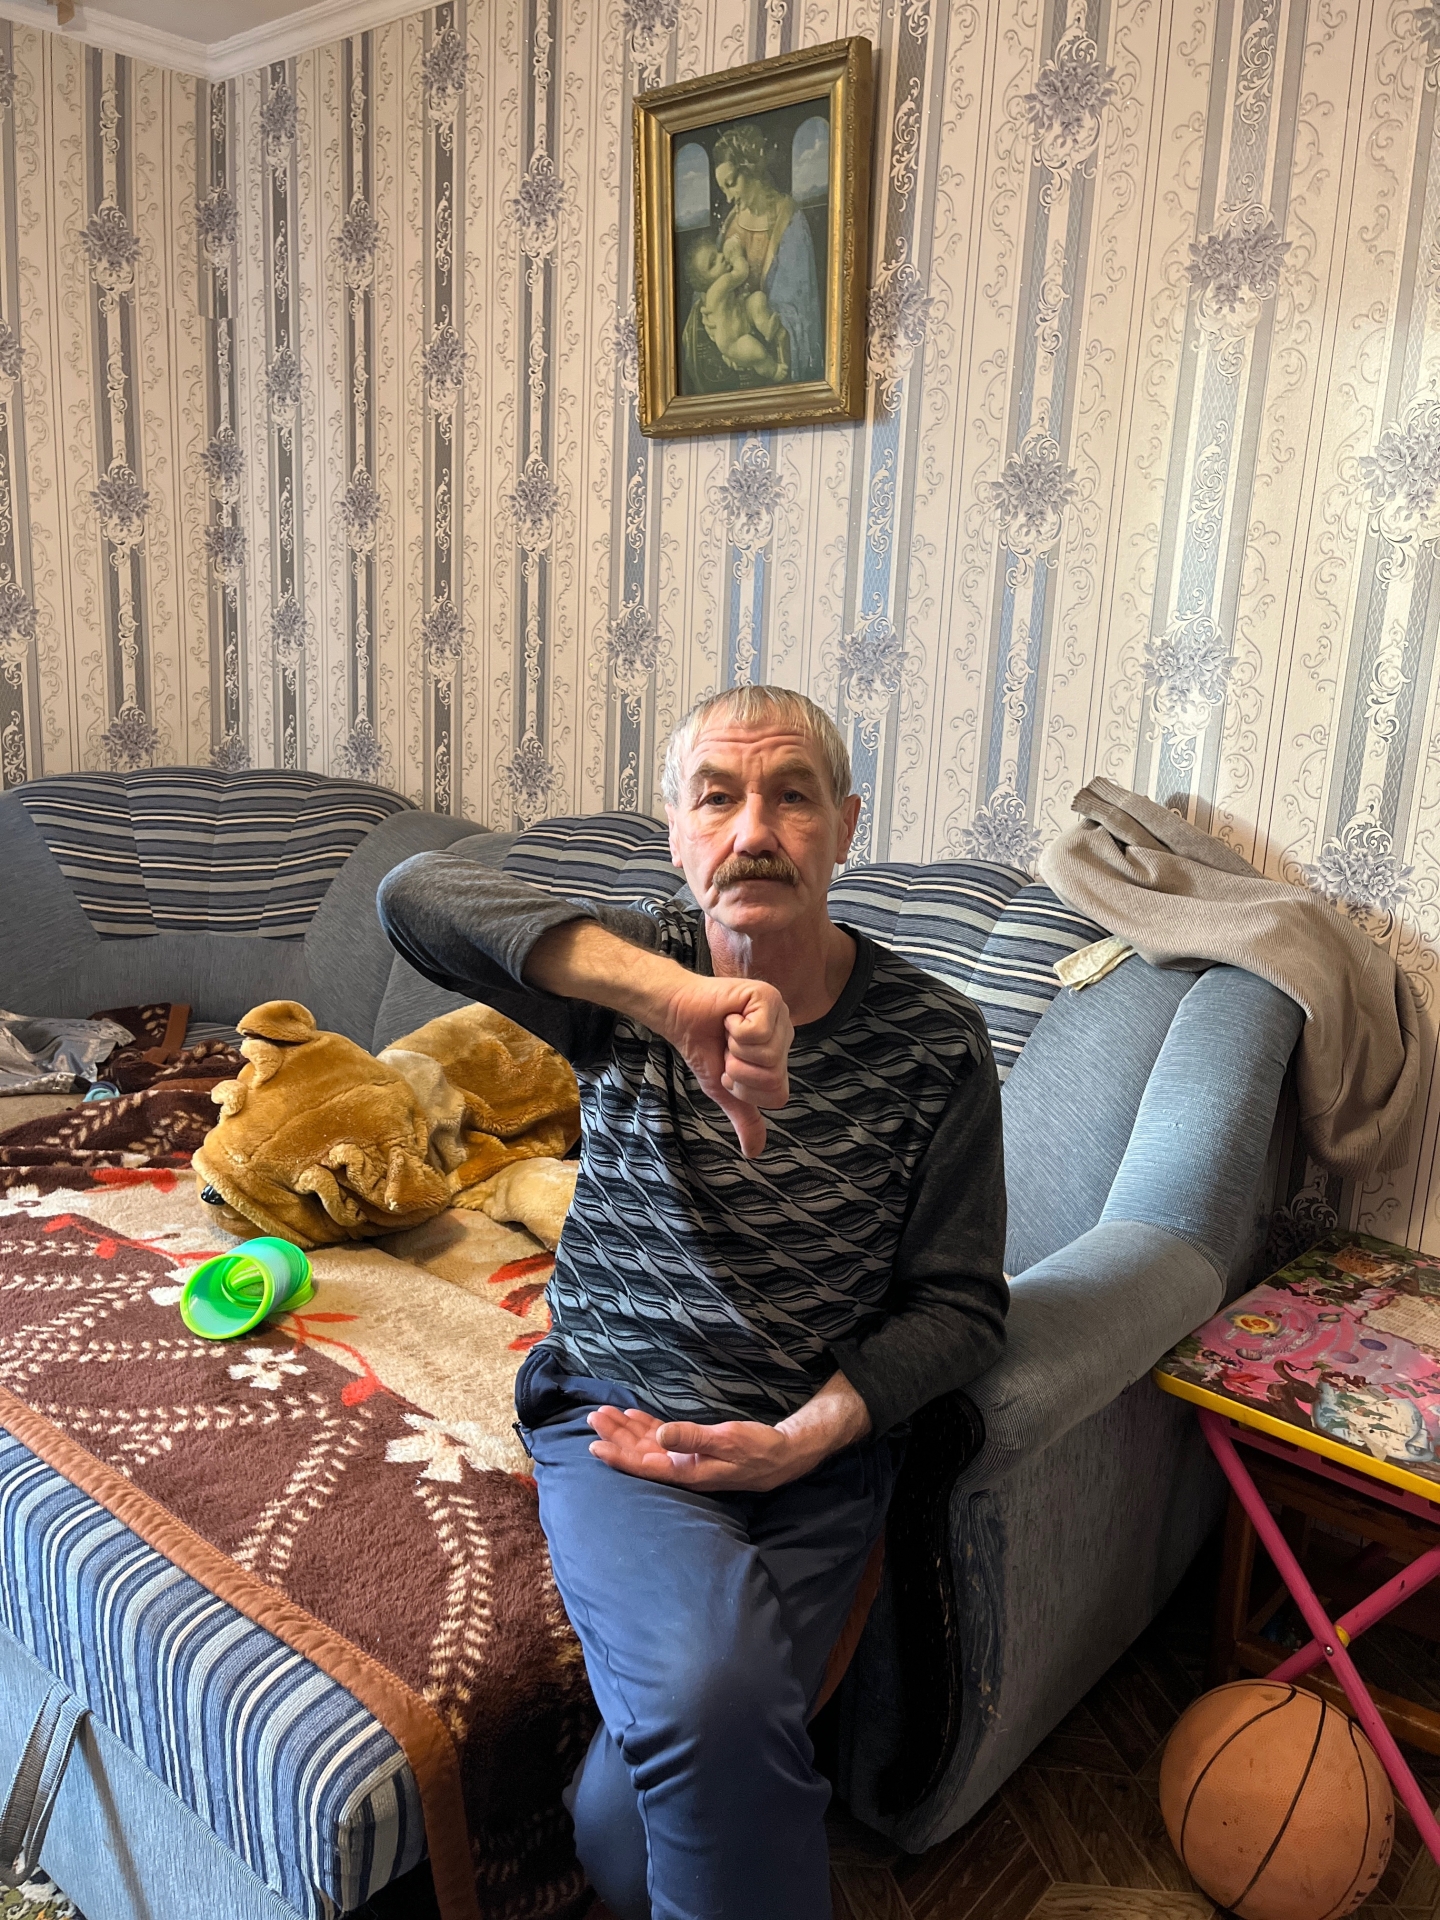
Label: clear